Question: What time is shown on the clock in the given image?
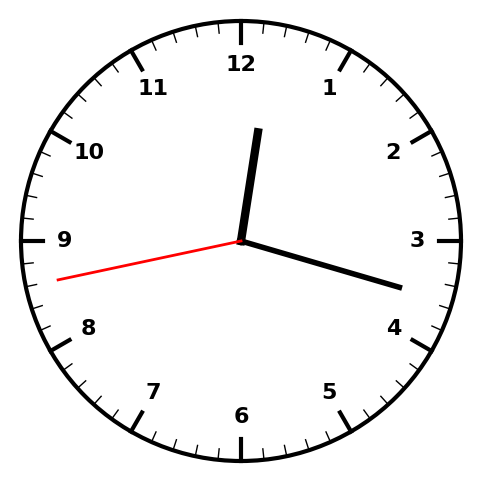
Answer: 12:17:43